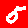
Digit: 5